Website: macys
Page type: receipt
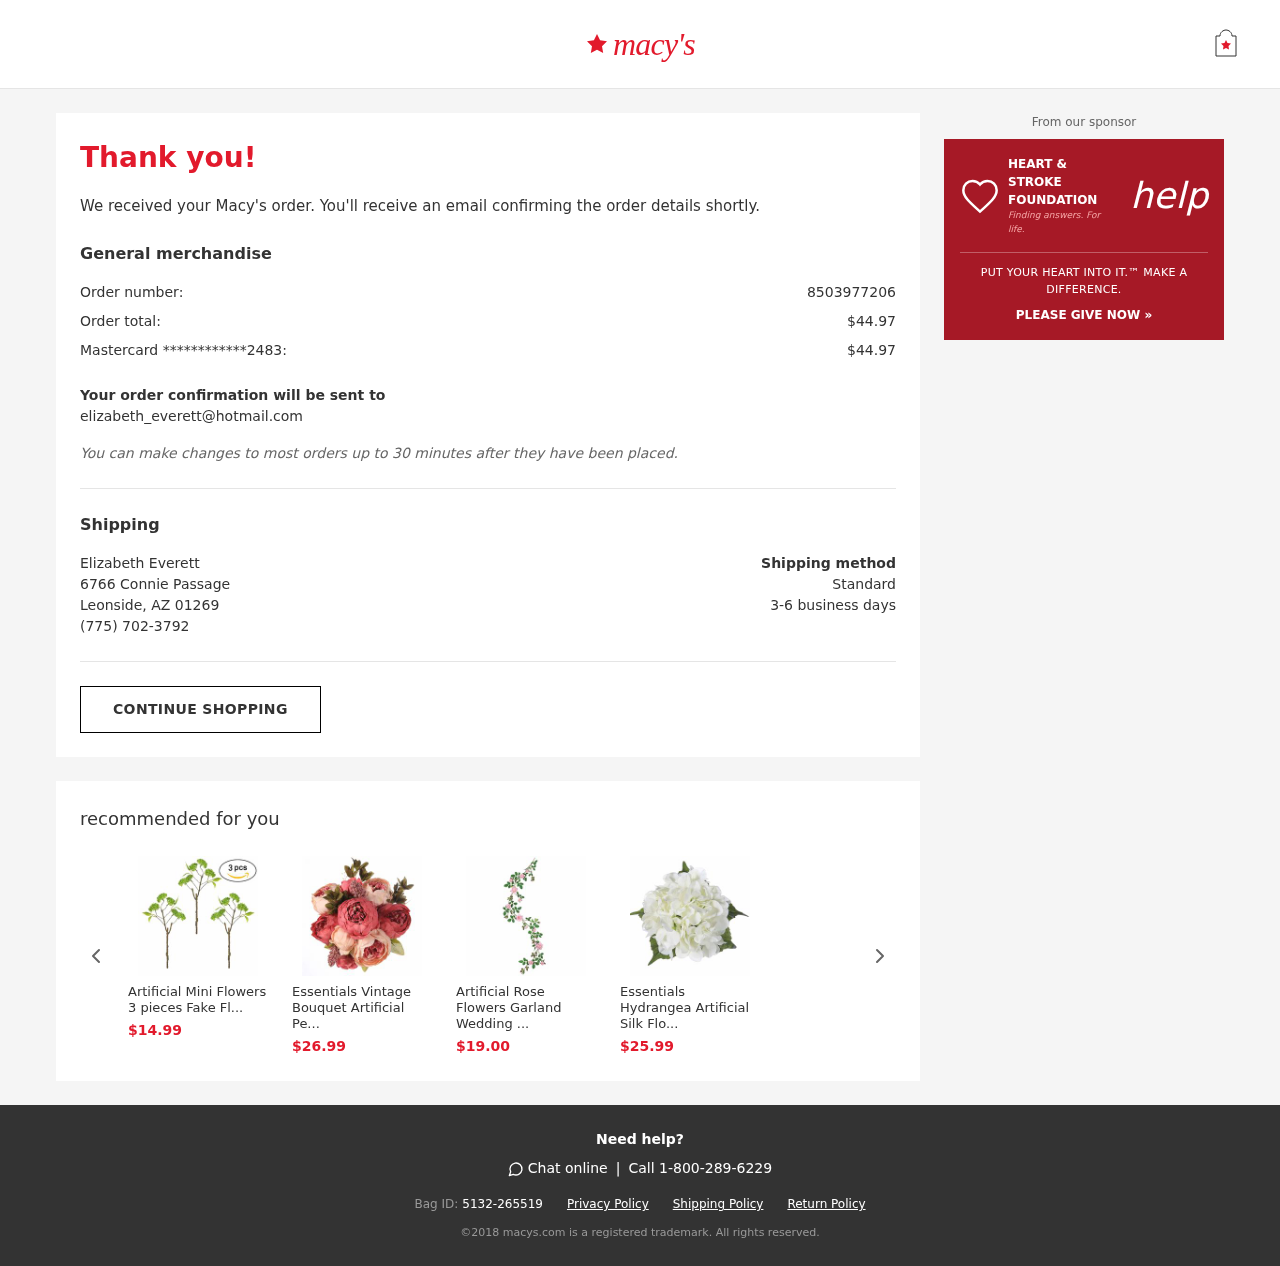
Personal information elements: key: PII_CARD_LAST4
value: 2483
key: PII_CARD_TYPE
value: Mastercard
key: PII_CITY_STATE_ZIP
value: Leonside, AZ 01269
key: PII_EMAIL
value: elizabeth_everett@hotmail.com
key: PII_FULLNAME
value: Elizabeth Everett
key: PII_PHONE
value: (775) 702-3792
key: PII_STREET
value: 6766 Connie Passage
Product elements: key: PRODUCT1_PRICE
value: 14.99
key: PRODUCT1_NAME
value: Artificial Mini Flowers 3 pieces Fake Fl...
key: PRODUCT2_NAME
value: Essentials Vintage Bouquet Artificial Pe...
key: PRODUCT2_PRICE
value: $26.99
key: PRODUCT3_NAME
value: Artificial Rose Flowers Garland Wedding ...
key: PRODUCT3_PRICE
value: $19.00
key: PRODUCT4_NAME
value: Essentials Hydrangea Artificial Silk Flo...
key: PRODUCT4_PRICE
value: $25.99
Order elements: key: ORDER_ID
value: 8503977206
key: ORDER_TOTAL
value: $44.97
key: ORDER_CARD_CHARGE
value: $44.97